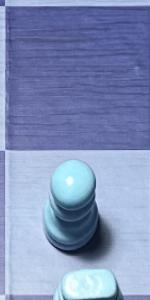
Label: Pawn_White